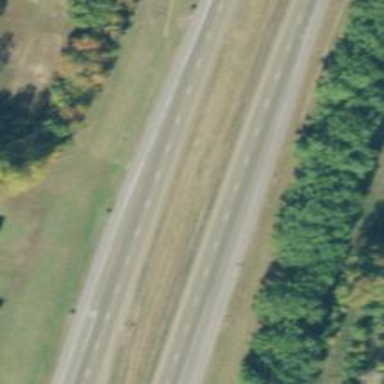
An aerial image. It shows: Trunk link highway.